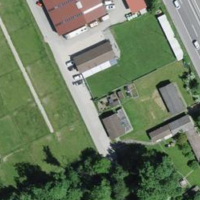
EUNIS habitat code: 57
Species observed at this site:
Plantago major